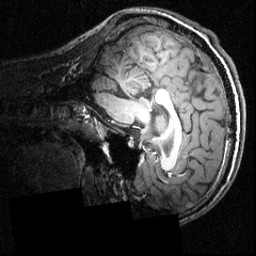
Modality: T1w
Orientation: sagittal
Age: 20
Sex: male
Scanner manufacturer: siemens
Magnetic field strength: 3.951 T
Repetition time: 1.5 s
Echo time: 0.00335 s